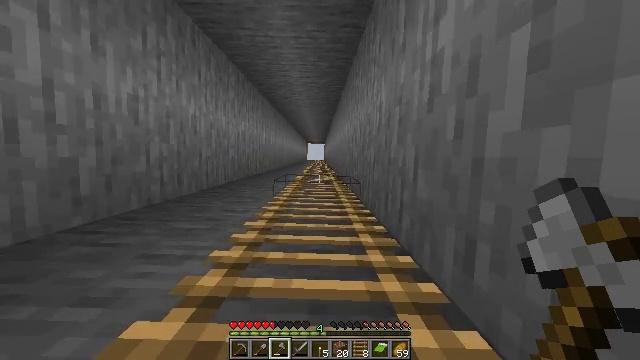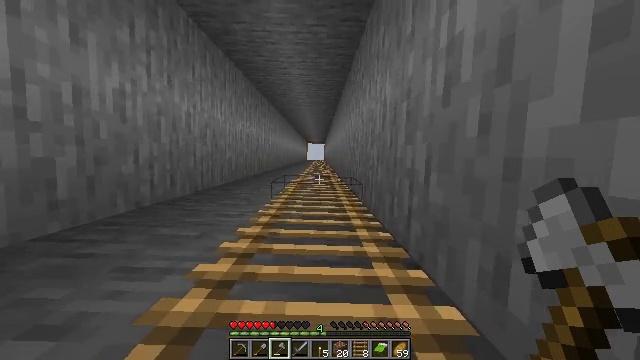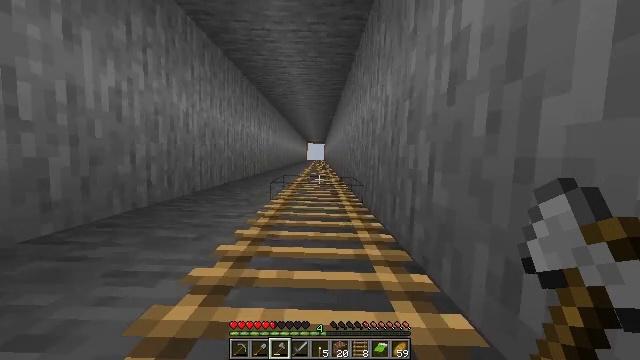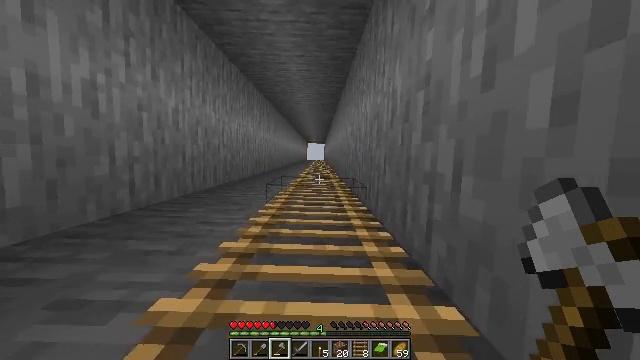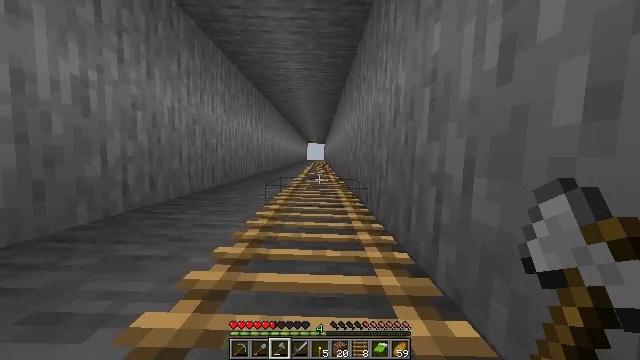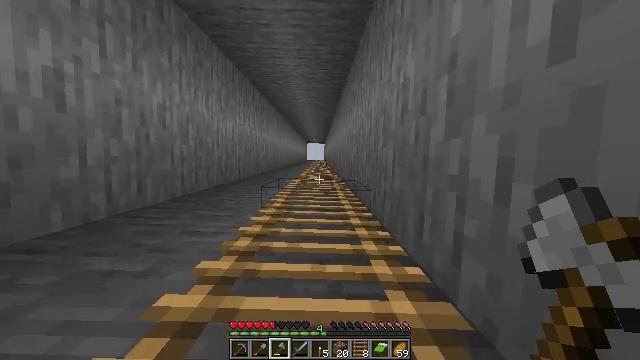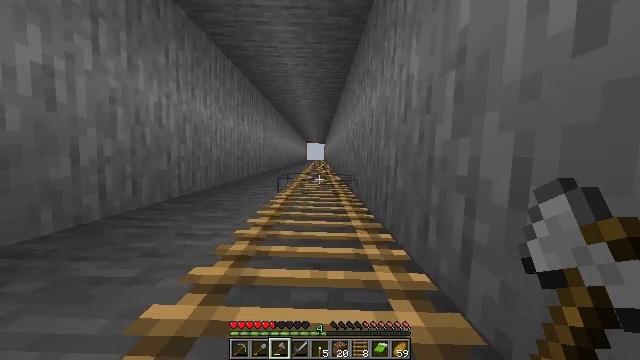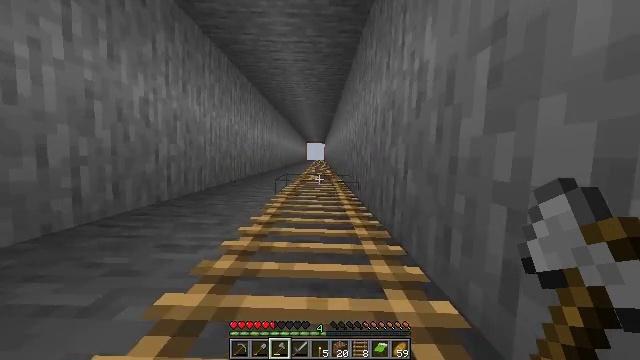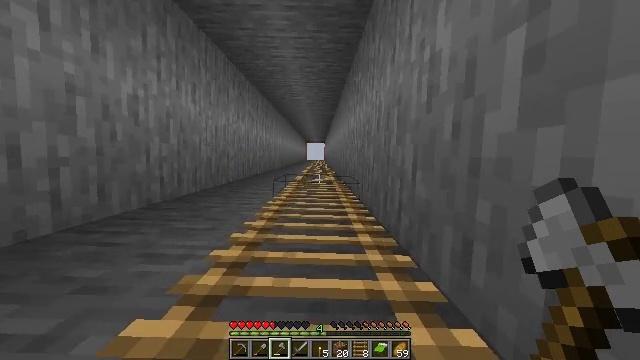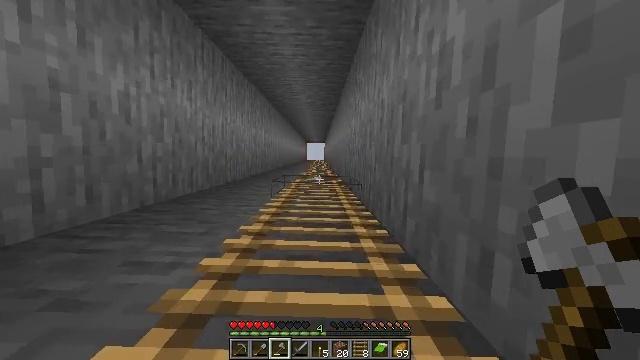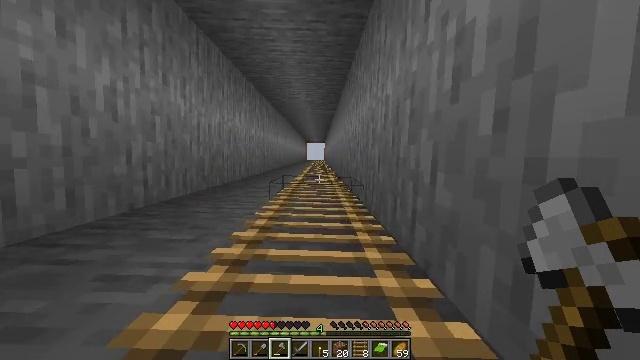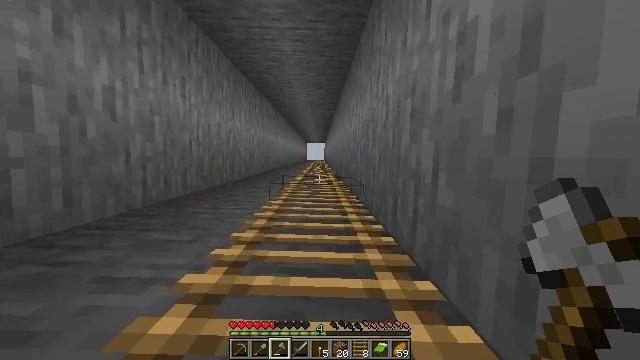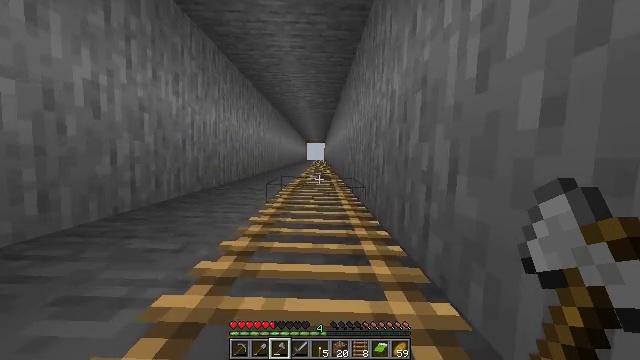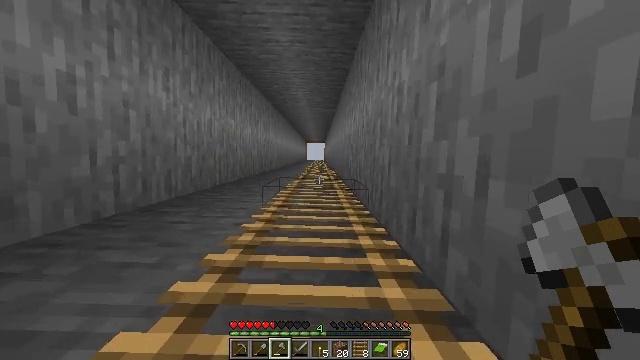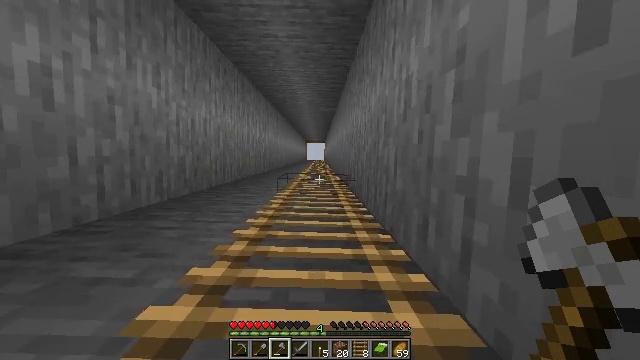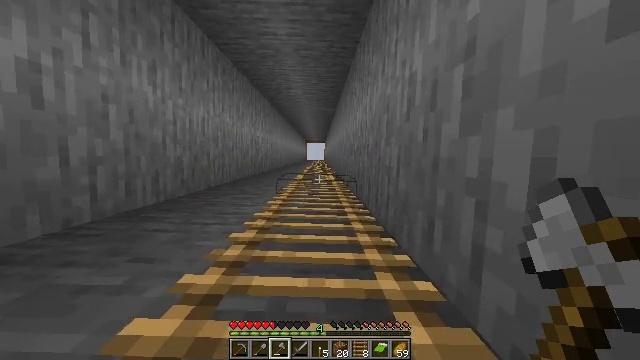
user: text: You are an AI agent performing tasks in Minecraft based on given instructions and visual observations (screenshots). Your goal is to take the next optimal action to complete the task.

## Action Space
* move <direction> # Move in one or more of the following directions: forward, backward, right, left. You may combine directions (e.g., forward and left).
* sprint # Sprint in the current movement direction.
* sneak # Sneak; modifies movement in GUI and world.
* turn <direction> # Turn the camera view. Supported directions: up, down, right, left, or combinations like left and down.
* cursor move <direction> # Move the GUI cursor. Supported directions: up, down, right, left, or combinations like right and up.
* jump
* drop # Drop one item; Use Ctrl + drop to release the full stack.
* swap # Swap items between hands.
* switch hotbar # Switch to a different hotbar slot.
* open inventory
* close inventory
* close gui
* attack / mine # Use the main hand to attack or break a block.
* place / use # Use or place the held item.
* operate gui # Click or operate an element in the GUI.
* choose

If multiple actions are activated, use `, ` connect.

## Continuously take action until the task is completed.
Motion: motion action
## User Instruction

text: Drop a ladder.
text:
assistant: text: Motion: move forward, jump
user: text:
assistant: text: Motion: move forward, jump
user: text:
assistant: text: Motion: move forward, jump
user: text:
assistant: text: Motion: move forward, jump
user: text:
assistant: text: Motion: move forward, jump
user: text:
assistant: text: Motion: move forward, jump
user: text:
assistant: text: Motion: move forward, jump
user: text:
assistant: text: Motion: move forward, jump
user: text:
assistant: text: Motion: move forward, jump
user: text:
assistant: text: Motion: move forward, jump
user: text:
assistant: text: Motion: move forward, jump
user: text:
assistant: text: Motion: move forward, jump
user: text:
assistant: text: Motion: move forward, jump
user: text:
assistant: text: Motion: move forward, jump
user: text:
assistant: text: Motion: move forward, jump
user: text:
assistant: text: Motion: move forward, jump
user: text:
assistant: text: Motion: move forward, jump
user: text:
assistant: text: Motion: move forward, jump
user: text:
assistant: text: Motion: move forward, jump
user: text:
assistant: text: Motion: move forward, jump
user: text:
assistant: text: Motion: move forward, jump
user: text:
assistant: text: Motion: move forward, jump
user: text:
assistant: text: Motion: move forward, jump
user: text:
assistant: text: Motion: move forward, jump
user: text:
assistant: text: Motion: move forward, jump
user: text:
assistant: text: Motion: move forward, jump
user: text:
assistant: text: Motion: move forward, jump
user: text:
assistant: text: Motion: move forward, jump
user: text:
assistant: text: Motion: move forward, jump
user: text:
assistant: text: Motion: move forward, jump